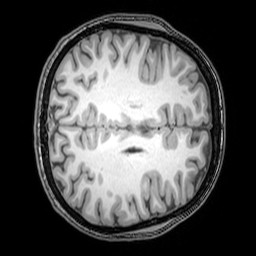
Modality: T1w
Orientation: axial
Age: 21
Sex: female
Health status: healthy
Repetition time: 0.081 s
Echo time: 0.037 s